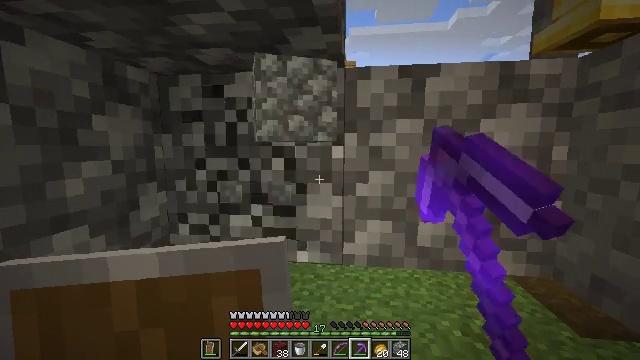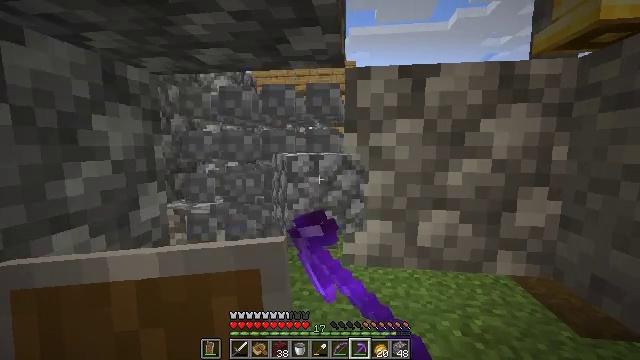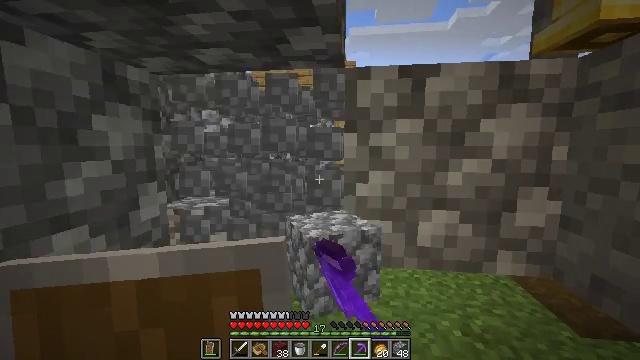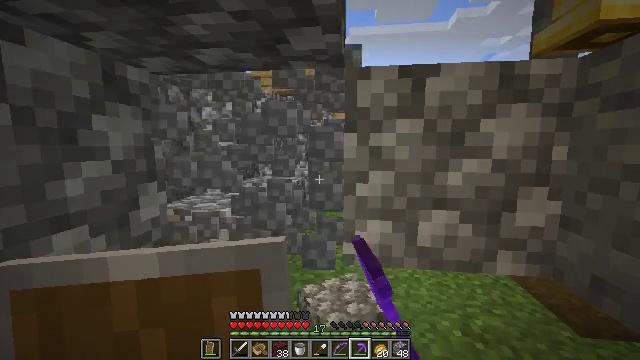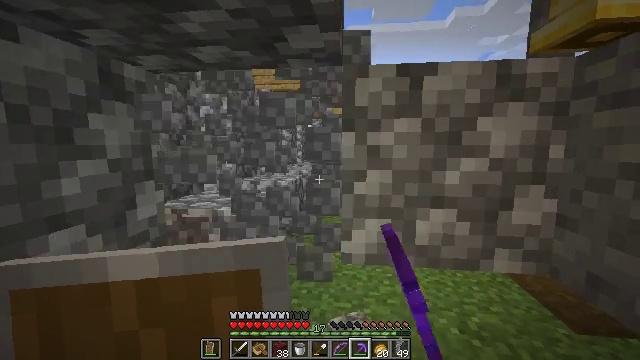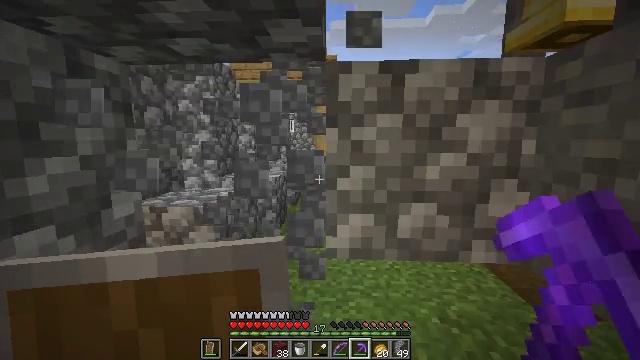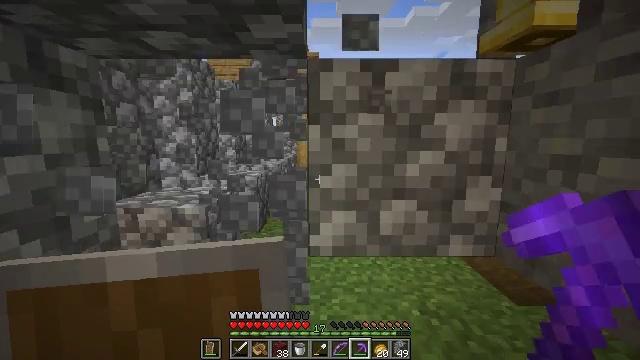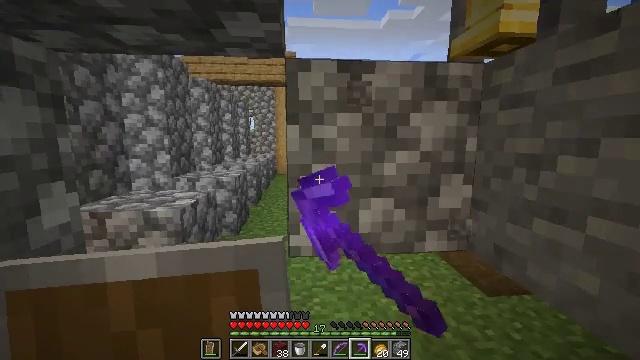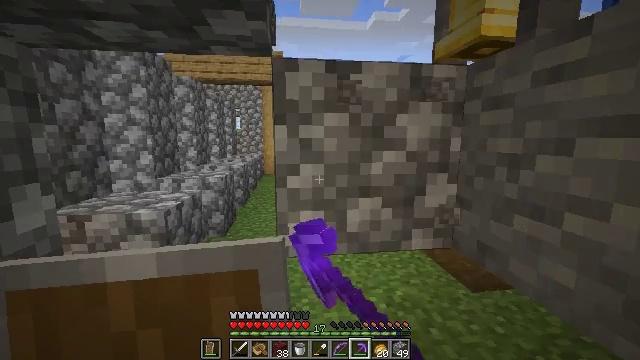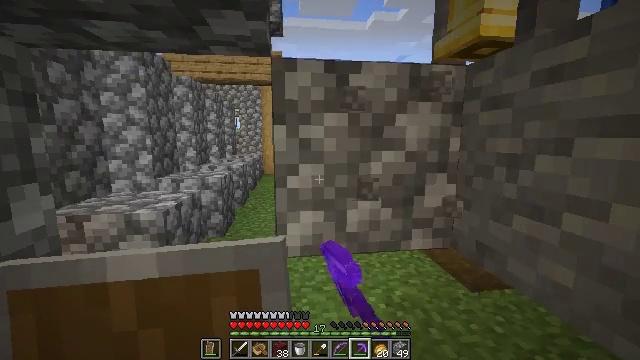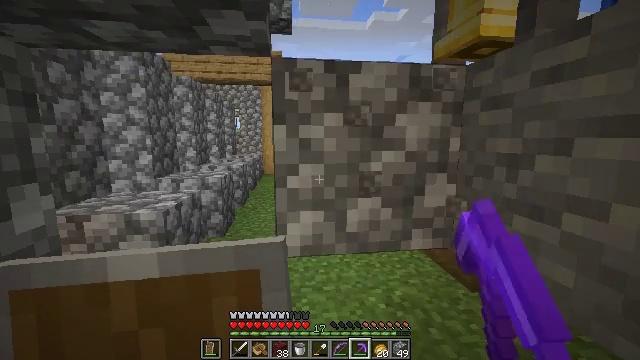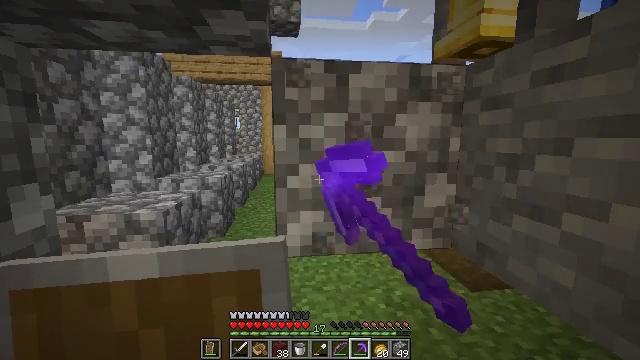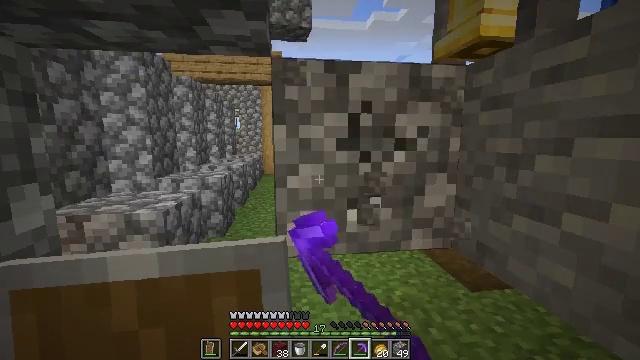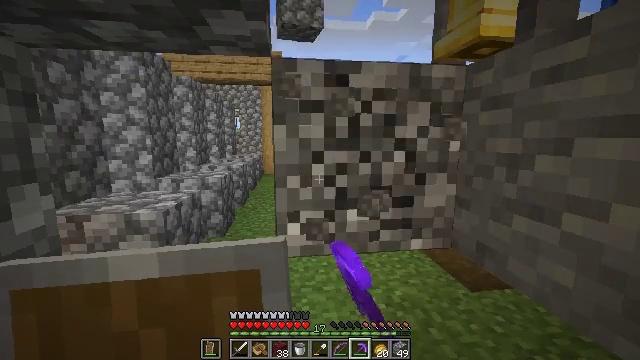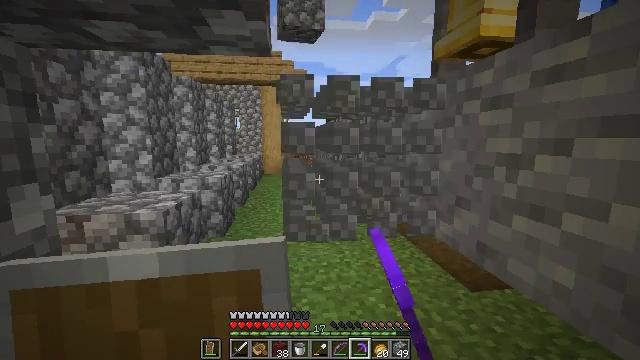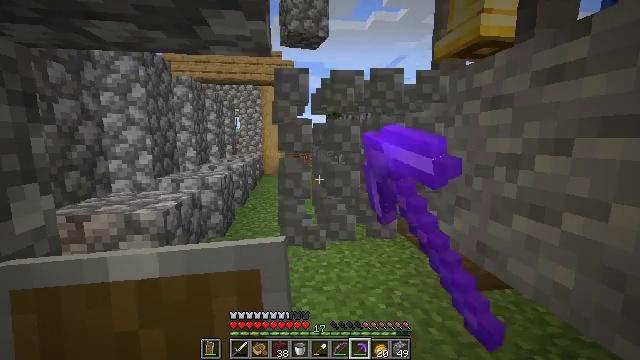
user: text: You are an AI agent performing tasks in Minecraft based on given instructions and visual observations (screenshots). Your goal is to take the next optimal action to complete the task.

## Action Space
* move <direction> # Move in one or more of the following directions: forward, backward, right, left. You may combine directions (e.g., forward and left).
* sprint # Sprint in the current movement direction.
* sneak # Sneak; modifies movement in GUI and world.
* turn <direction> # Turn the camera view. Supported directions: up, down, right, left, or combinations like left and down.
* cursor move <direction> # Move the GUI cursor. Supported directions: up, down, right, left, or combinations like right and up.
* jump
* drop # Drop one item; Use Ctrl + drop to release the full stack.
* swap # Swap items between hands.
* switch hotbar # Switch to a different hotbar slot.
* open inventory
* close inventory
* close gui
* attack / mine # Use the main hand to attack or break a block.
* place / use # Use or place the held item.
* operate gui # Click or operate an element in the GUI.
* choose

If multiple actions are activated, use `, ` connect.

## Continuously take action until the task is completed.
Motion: motion action
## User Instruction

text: Mine cobblestone to craft tools and furnaces.
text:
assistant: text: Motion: attack / mine
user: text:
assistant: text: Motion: attack / mine
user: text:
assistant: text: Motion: attack / mine
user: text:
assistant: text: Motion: attack / mine
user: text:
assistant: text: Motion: turn right, attack / mine
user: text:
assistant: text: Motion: turn right, attack / mine
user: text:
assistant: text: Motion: turn right, attack / mine
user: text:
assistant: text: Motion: turn right, attack / mine
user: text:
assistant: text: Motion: attack / mine
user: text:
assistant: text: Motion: attack / mine
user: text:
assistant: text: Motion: attack / mine
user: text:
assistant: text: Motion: attack / mine
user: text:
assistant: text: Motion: attack / mine
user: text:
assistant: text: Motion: attack / mine
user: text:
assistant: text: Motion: attack / mine
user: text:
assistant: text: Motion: attack / mine
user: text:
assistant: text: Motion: no_op
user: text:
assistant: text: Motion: no_op
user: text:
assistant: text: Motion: turn left and up
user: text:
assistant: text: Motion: move right, turn left and up
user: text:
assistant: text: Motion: move right, turn left and up
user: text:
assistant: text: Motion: move right, turn left and up
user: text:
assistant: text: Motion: move right, turn left and up
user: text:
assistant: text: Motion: move right, turn left and up
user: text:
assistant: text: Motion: turn left
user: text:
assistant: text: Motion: turn left
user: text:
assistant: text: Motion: turn left
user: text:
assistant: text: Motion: turn left and up
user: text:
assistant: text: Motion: turn left and up
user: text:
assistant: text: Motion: turn left and up